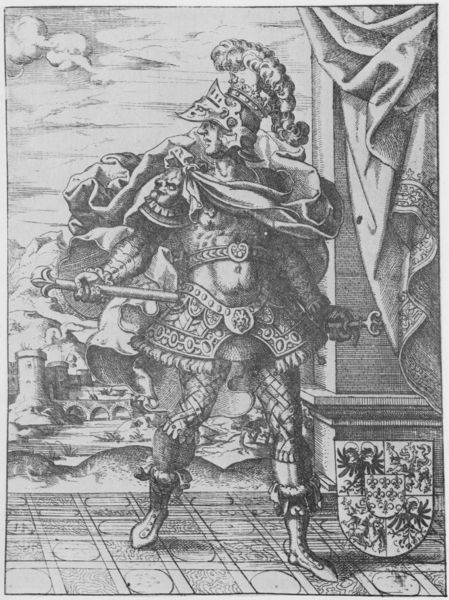
Titel: Bildnis des Pipinus
Künstler: Jost Amman
Institution: (Seriendruck)
Schlagwörter: berg, feder, held, himmel, mann, umhang, weiß, wolken, fluss, landschaft, stadt, bewegung, grau, hintergrund, pfeiler, profil, schwarz, säule, zeichnung, ausblick, dach, gürtel, haus, tuch, wolke, falten, federn, stehen, bildnis, portrait, porträt, vorhang, ferne, häuser, wind, brücke, boden, mantel, blatt, turm, federbusch, italien, schuhe, stab, dächer, mauer, grafik, wehr, krieg, wehen, könig, falte, gardine, metall, nabel, bauch, bauchnabel, bögen, schild, panzer, antike, burg, türme, festung, druck, schwarzweiss, radierung, stich, fliesen, illustration, schwert, uniform, waffen, soldat, bleistift, helm, stiefel, herrscher, allegorie, ritter, löwenkopf, rüstung, österreich, wappen, harnisch, leder, mittelalter, krieger, stadtmauer, ritterrüstung, adliger, basis, monarch, helmbusch, postament, prunk, kupferstich, mars, keule, zepter, römisch, doppeladler, prächtig, seriendruck, buschen, beinschienen, armschienen, helmbusche, schmüssel, t, griechischer.heled.odysseus,deutsche.wappen, druck,schwarz.weiss, befestigungsanlagen, fliesboden, doppelaldrer